Question: I have one WCF service that exposes two operations - IncrementList() and GetList(). Client B connects to the service, calls GetList() and displays to the user. Client A has the ability to update this list by calling IncrementList().
I want Client B to get notified when IncrementList() is called so it can call GetList() again to display the updated data.
Could you please outline how you'd implement this? CallBacks? Duplex? Publisher/Subscriber?
Anything new in WCF 4.0 that aids in this scenario?

Thanks!
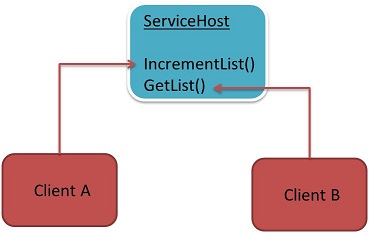
Answer: Something you should decide up front is if you want to push the whole list when its incremented (heavy) or just the updated item to each client. The code below is for push whole list but easy to modify this just to push the updated object (recomended).
At app start Client B should call 'Register_client' and then 'GetList'. Subsequently it will be notified via call back when list is incremented (the client needs to implient this interface)
The call 'GetList' requires a duplex channel and 'SessionMode.Required'.
Your server should impliment:
'''
[ServiceContract(SessionMode = SessionMode.Required
CallbackContract = typeof(IMyCallback))]
public interface IMyServer {
[OperationContract]
void Register_client();
[OperationContract(IsOneWay = true)]
void IncrementList();
[OperationContract]
ListObject[] GetList();
}
[DataContract]
public class ListObject {
[DataMember]...
}
'''
Your client should impliment:
'''
public interface IMyCallback {
[OperationContract(IsOneWay = true)]
void PushList(ListObject[] list);
}
'''
Register client just needs store client callback interface for use when list is incremented something like:
'''
public override void Register_client() {
// Store callback interfaces for all connected clients:
IMyCallback callback = OperationContext.Current.GetCallbackChannel<IGatewayServerCallback>();
if (clients.Contains(callback) == false)
clients.Add(callback);
Trace.WriteLine(string.Format("Client connection established ({0})", clients.Count));
}
'''
Where:
'''
private List<IMyCallback> clients = new List<IMyCallback>();
'''
The impliementation of 'IncrementList' should do a callback to push new list (or better just the new object that was added to list) to client - something like:
'''
for (int i = 0; i < clients.Count; i++) {
if (((ICommunicationObject)clients[i]).State == CommunicationState.Opened) {
try {
clients[i].PushList(list);
}
catch (Exception e) {
clients.RemoveAt(i--);
Trace.WriteLine(e);
Trace.WriteLine(string.Format("Removing client {0} (exception).", i + 1));
}
}
'''
The callback implimentation (client side) looks something like:
'''
public class MyCallback : IMyCallback {
public void PushList(ListObject[] list) {
// Were client side - update list code here...
}
'''
Probably this callback implimentation needs a reference to some object that holds the list data - probably this is passed in to contructor (not shown).
When you instantiate your proxy object you will need to pass an instance of callback to the proxy constructor - something like:
'''
MyServerClient client_proxy = new MyServerClient(new InstanceContext(my_callback, binding_str)
'''